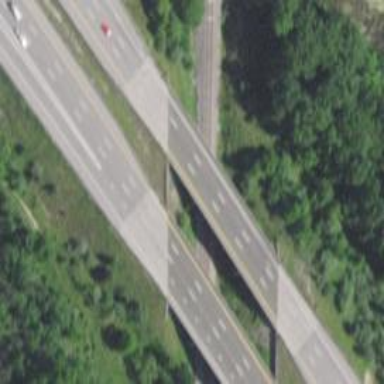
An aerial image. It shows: Asphalt motorway.